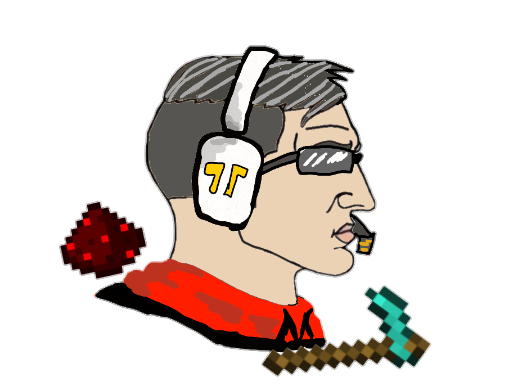
Label: 4_Yes_Chad